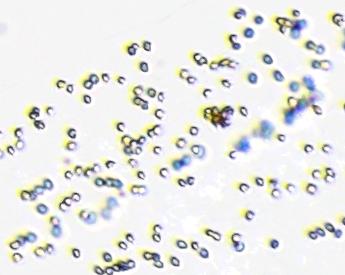
Label: Phaeocystis